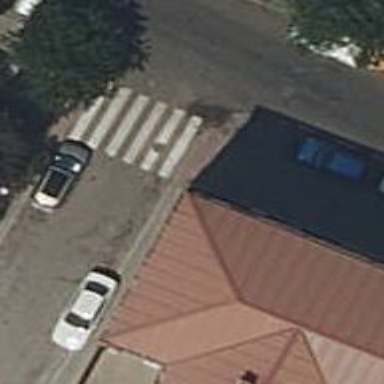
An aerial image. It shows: Zebra crossing on the road.